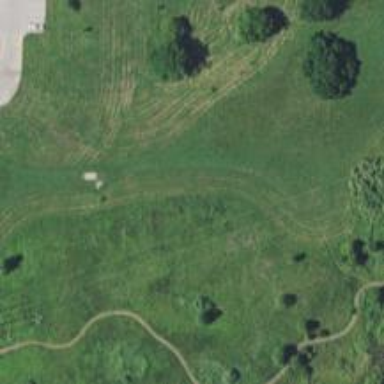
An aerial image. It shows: Disc golf basket.